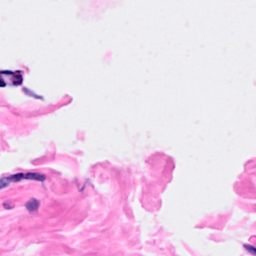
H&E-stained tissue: Breast